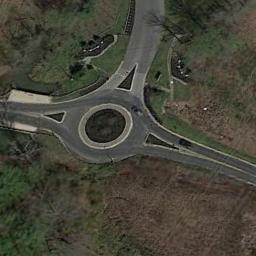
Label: roundabout